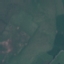
Label: Pasture